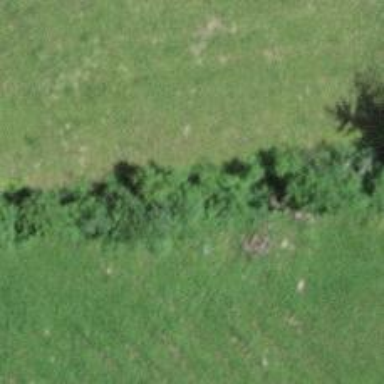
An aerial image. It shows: Hedge barrier.